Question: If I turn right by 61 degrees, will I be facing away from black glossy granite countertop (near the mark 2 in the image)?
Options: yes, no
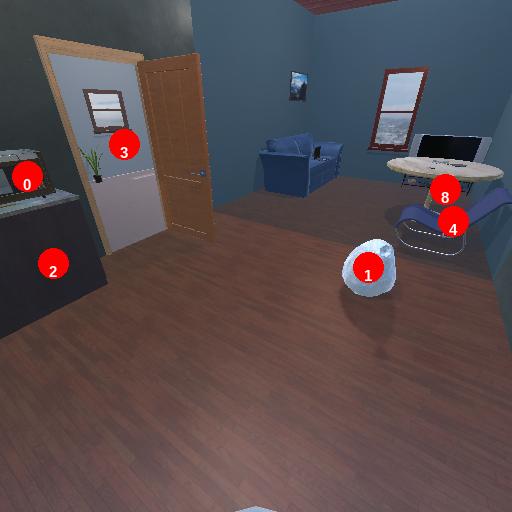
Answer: yes